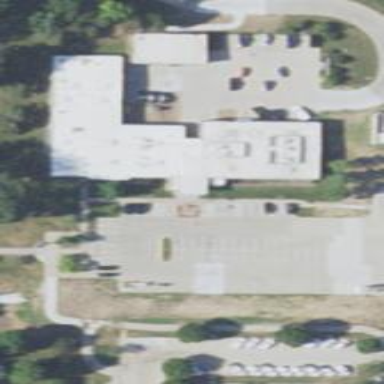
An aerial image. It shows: Police building.